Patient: sex M, age 62
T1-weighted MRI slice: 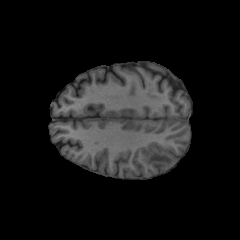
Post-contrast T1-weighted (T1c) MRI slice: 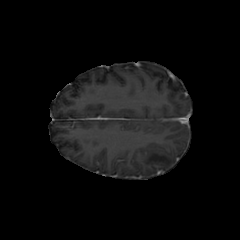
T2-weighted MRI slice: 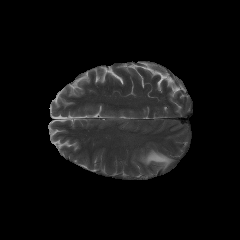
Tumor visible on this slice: yes
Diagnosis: Glioblastoma, IDH-wildtype
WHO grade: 4